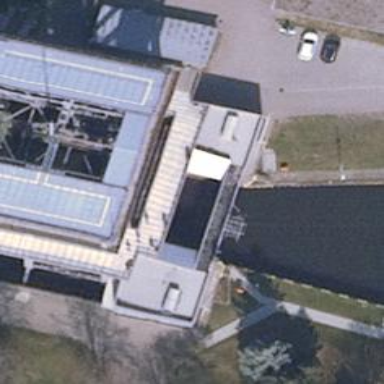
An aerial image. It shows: Lock gate along waterway.